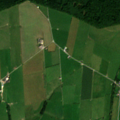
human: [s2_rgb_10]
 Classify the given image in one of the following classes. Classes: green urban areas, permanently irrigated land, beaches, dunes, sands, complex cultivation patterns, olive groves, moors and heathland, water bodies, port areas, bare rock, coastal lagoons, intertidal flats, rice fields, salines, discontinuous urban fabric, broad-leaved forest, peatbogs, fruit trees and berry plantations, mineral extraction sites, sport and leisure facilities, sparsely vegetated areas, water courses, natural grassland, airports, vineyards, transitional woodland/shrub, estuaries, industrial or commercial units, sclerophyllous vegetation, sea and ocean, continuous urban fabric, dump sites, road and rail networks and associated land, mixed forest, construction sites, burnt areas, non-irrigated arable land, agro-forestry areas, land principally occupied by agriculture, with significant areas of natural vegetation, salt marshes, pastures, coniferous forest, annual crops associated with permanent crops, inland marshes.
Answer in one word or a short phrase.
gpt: non-irrigated arable land, pastures, complex cultivation patterns, broad-leaved forest